Question: I am trying to convert a number in a string "255" to type gcry_mpi_t.
gcry_mpi_dump show me 323535 and than gcry_mpi_add and gcry_mpi_print(GCRYMPI_FMT_USG... ) doesn't work normal.
'''
#include <gcrypt.h>
#include <assert.h>
#include <stdio.h>
#include <string.h>
const char *byte_to_binary(int x)
{
static char b[9];
b[0] = '';
int z;
for (z = 128; z > 0; z >>= 1) {
strcat(b, ((x & z) == z) ? "1" : "0");
}
return b;
}
int main() {
gcry_mpi_t max_ul = gcry_mpi_new(64);
gcry_mpi_t mul = gcry_mpi_new(128);
gcry_mpi_t cript_prime;
char mybignum[5] = {0};
cript_prime = gcry_mpi_new(5);
mybignum[0] ='2';
mybignum[1] ='5';
mybignum[2]='5';
printf("First %s
", mybignum);
char buffer[60] = {0};
size_t scanned = 0;
strcpy(mybignum, "255");
gcry_mpi_scan(&max_ul, GCRYMPI_FMT_USG, &mybignum, 5, NULL);
printf("read : %ld
", scanned);
printf(" max_ul is ");
gcry_mpi_dump(max_ul); printf("
");
gcry_mpi_add(mul,max_ul,max_ul );
printf(" mul is ");
// vyvodim na ekran
gcry_mpi_dump(mul); printf("
");
gcry_mpi_print(GCRYMPI_FMT_USG, buffer, 30 , &scanned, mul);
printf("
write : %ld
", scanned);
printf("
output the line %s
", buffer);
for (int i=0; i<10 ; i++)
{
printf("%s
",byte_to_binary(buffer[i]) );
}
printf("
mul is: ");
gcry_mpi_dump(mul); printf("
");
gcry_mpi_release(mul);
gcry_mpi_release(max_ul);
printf("____________________________________
");
return 0 ;
}
'''
You can see output:

lib was taken from <URL>
gcc version 9.3.0 (Ubuntu 9.3.0-17ubuntu1~20.04)
Compiling with command.
gcc test.c -lgcrypt
If you have examples of this type, i would like to see.
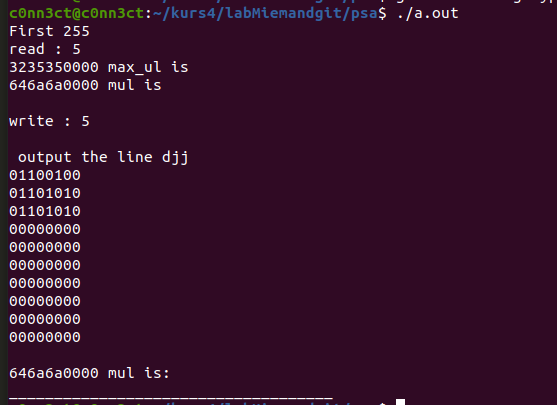
Answer: The documentation of <URL> says:
> Convert the external representation of an integer stored in ...
describes the format of the MPI as stored in
: ...
'GCRYMPI_FMT_USG'
Simple unsigned integer.
This is indeed somewhat unclear, hence you misinterpreted as being an ASCII decimal representation; in fact it means the integer representation as stored in memory. So, to store the number 255 in 'char mybignum[5]' and convert it, you can write:
'''
*mybignum = 255;
gcry_error_t error = gcry_mpi_scan(&max_ul, GCRYMPI_FMT_USG, mybignum, 1, &scanned);
'''
Accordingly, the 'gcry_mpi_print(GCRYMPI_FMT_USG, buffer, 30 , &scanned, mul)' converts the MPI a into a representation which is not suitable for printing with 'printf("
output the line %s
", buffer)'.